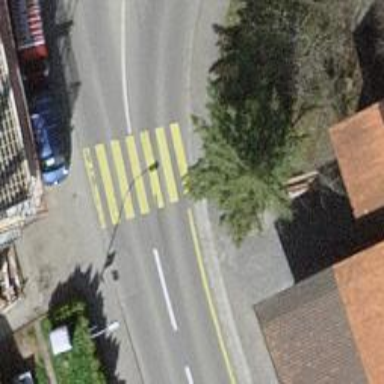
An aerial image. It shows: Zebra crossing on the road.